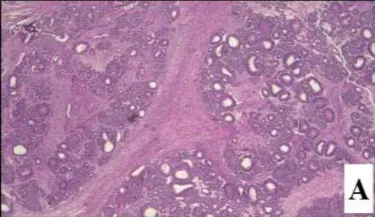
Wilms' tumor composed of tubuloglandular and mesenchymal component. A) (40x, H&E stain).
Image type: pathology (h&e)